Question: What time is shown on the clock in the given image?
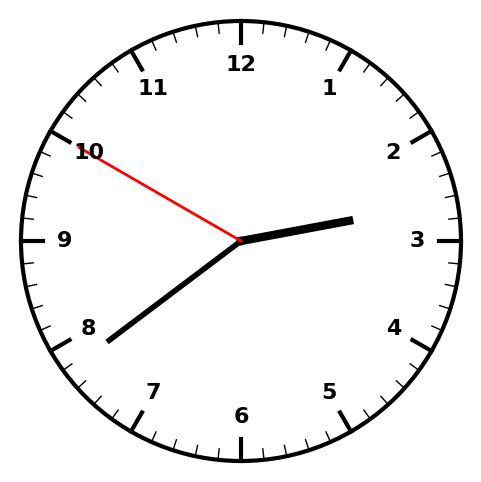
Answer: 02:38:50